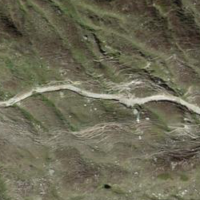
EUNIS habitat code: 26
Species observed at this site:
Saxifraga aizoides